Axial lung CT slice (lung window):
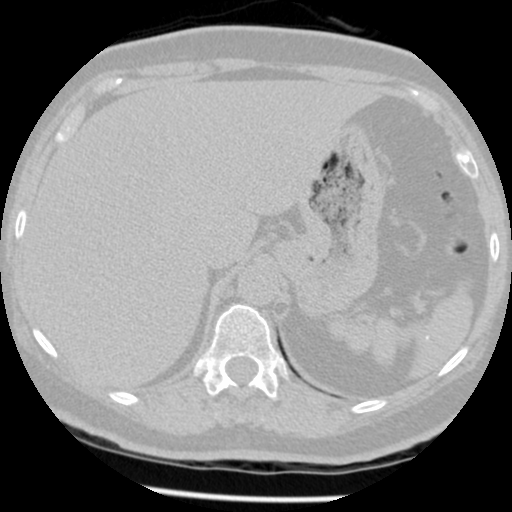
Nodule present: no